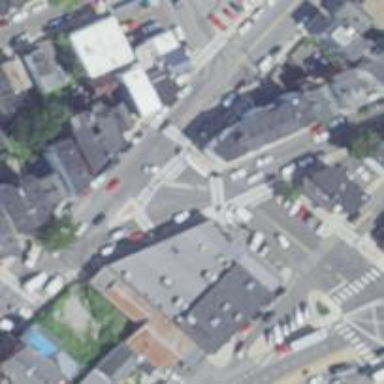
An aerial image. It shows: Junction.